Question: I am attempting to use a FlowLayout to get my panels to align vertically. I want the bottom right to align toward the bottom of the top right panel, not the bottom of that row.
Here is what I have done:
'''
import java.awt.*;
import java.awt.event.*;
import javax.swing.*;
public class BigPanel extends JPanel {
@Override
public Component.BaselineResizeBehavior getBaselineResizeBehavior() {
return Component.BaselineResizeBehavior.CONSTANT_ASCENT;
}
@Override
public int getBaseline(int width, int height) {
return 0;
}
public BigPanel() {
FlowLayout layout = new FlowLayout();
layout.setAlignOnBaseline(true);
this.setLayout(layout);
this.add(new Panel1()); // size: 340x, 160y
this.add(new Panel2()); // size: 340x, 120y
this.add(new Panel3()); // size: 340x, 160y
this.add(new Panel4()); // size: 340x, 300y
}
'''
}
How can I simply anchor panels and components to a set of coordinates? I have run into this problem many times this last week and use ridiculous workarounds for my jlabels, etc.
How it looks now:

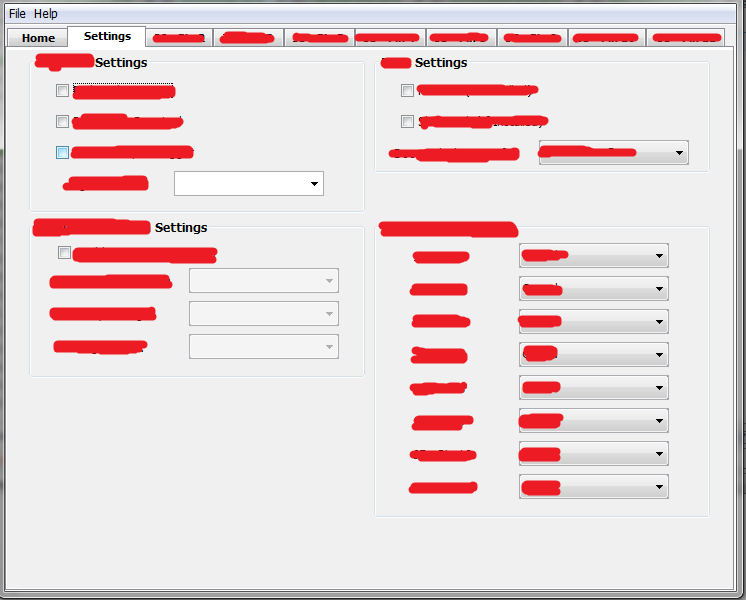
Answer: There are probably a few ways you can achieve this, but the simplest would be to use compound layouts.
Use two panels to act as the columns and then place these onto the main container. Into these you would then place you other components.

'''
import java.awt.BorderLayout;
import java.awt.Color;
import java.awt.Dimension;
import java.awt.EventQueue;
import java.awt.Graphics;
import java.awt.Graphics2D;
import java.awt.GridLayout;
import javax.swing.JFrame;
import javax.swing.JPanel;
import javax.swing.UIManager;
import javax.swing.UnsupportedLookAndFeelException;
import javax.swing.border.LineBorder;
public class CompundLayout {
public static void main(String[] args) {
new CompundLayout();
}
public CompundLayout() {
EventQueue.invokeLater(new Runnable() {
@Override
public void run() {
try {
UIManager.setLookAndFeel(UIManager.getSystemLookAndFeelClassName());
} catch (ClassNotFoundException | InstantiationException | IllegalAccessException | UnsupportedLookAndFeelException ex) {
}
JFrame frame = new JFrame("Testing");
frame.setDefaultCloseOperation(JFrame.EXIT_ON_CLOSE);
frame.setLayout(new BorderLayout());
frame.add(new TestPane());
frame.pack();
frame.setLocationRelativeTo(null);
frame.setVisible(true);
}
});
}
public class TestPane extends JPanel {
public TestPane() {
JPanel left = new JPanel();
JPanel right = new JPanel();
setLayout(new GridLayout(0, 2, 2, 2));
left.add(createPane(Color.RED));
left.add(createPane(Color.GREEN));
right.add(createPane(Color.BLUE));
right.add(createPane(Color.MAGENTA));
add(left);
add(right);
}
protected JPanel createPane(Color color) {
SimplePane pane = new SimplePane();
pane.setBorder(new LineBorder(color));
return pane;
}
@Override
public Dimension getPreferredSize() {
return new Dimension(200, 200);
}
@Override
protected void paintComponent(Graphics g) {
super.paintComponent(g);
Graphics2D g2d = (Graphics2D) g.create();
g2d.dispose();
}
}
public class SimplePane extends JPanel {
private int width;
private int height;
public SimplePane() {
width = 100;
height = 50 + (int) Math.round(Math.random() * 100);
}
@Override
public Dimension getPreferredSize() {
return new Dimension(width, height);
}
}
}
'''